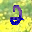
Label: 2